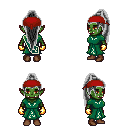
a pixel art fantasy rpg character, female body template, orc, green skin, sash dress, teal pants, gray extra-long topknot hairstyle, red bandana, gold gloves, brown shoes, four views (front, back, left, right), 2x2 character sprite sheet, small pixel art, hard edges, no anti-aliasing